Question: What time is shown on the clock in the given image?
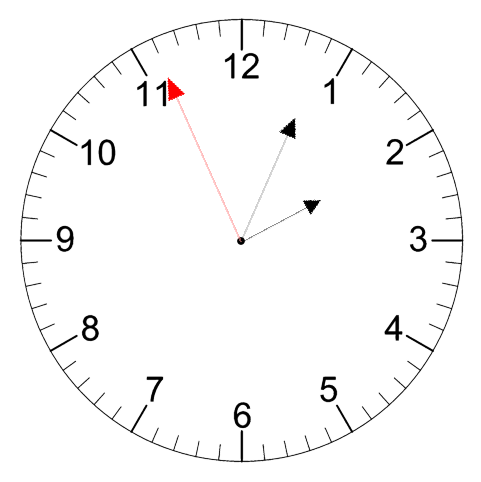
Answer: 02:03:56